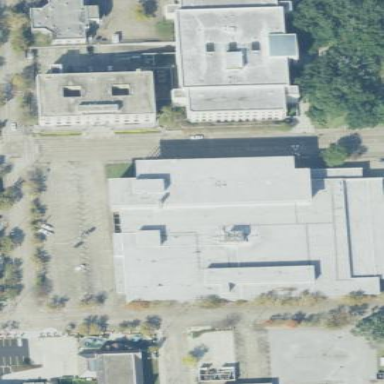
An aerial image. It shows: Post office building.